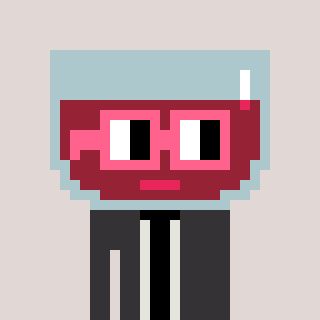
a pixel art character with square pink glasses, a wine-shaped head and a grayscale-colored body on a warm background